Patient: sex F, age 59
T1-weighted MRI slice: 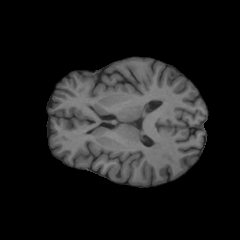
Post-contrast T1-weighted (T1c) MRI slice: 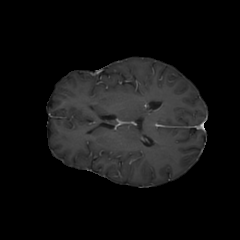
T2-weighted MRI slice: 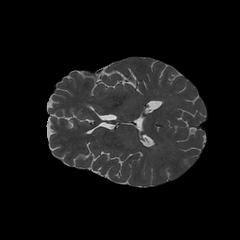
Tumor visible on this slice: no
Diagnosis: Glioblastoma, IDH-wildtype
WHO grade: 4